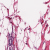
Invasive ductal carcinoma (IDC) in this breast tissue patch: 0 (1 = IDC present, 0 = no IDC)